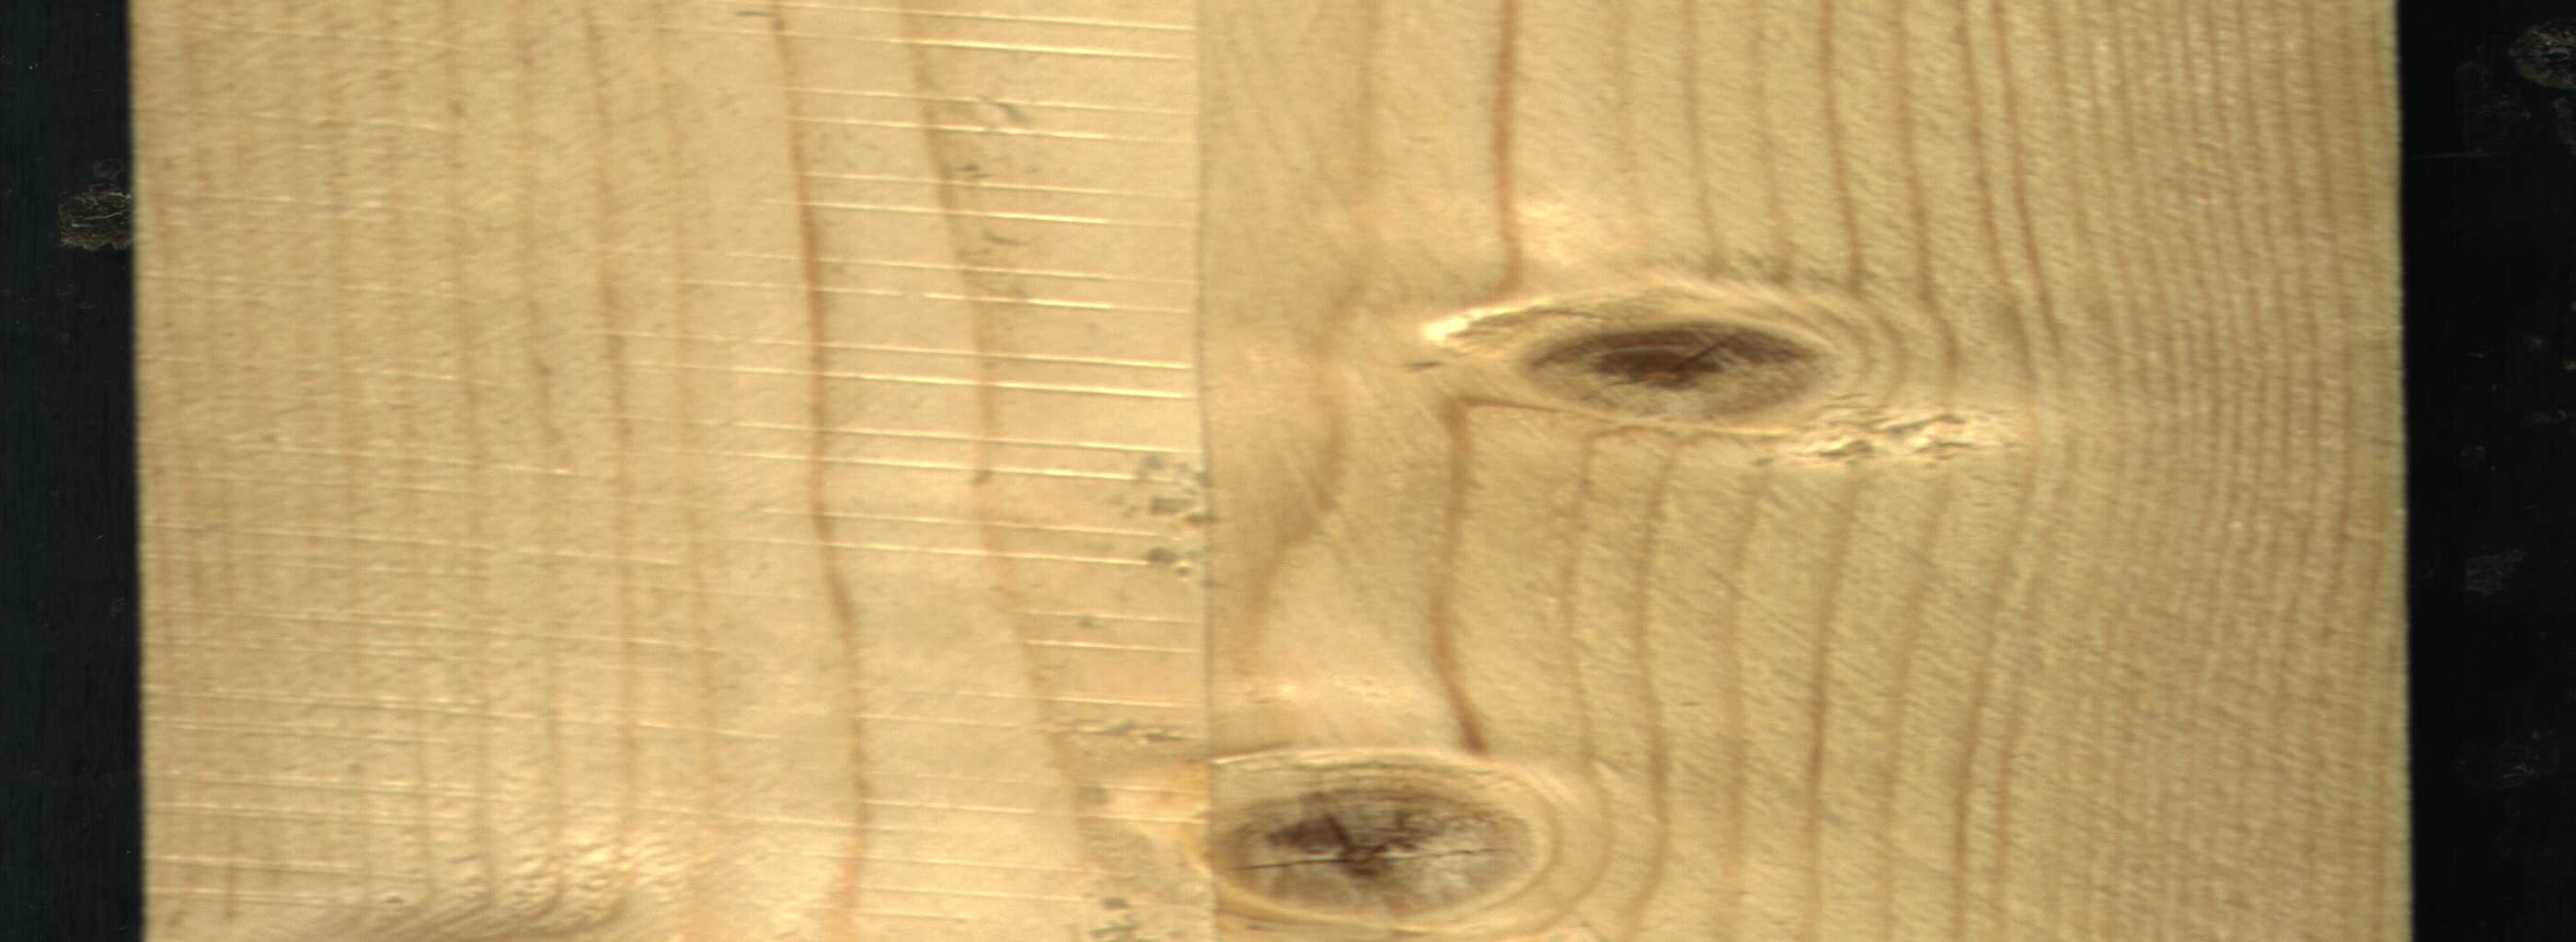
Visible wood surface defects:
knot_with_crack
Live_Knot